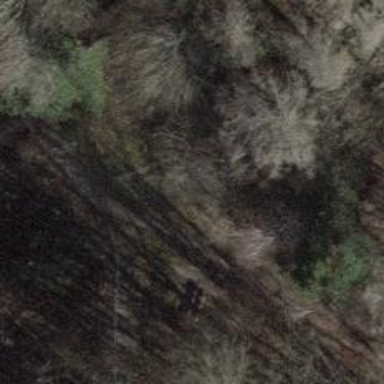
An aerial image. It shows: Bench.